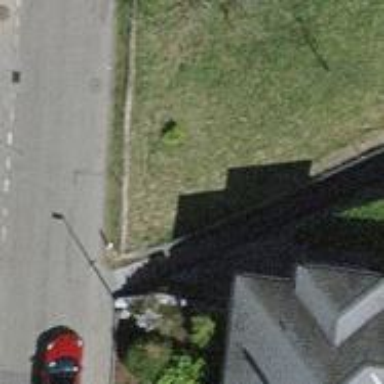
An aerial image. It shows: Road with steps.